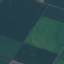
Land use / land cover class: AnnualCrop